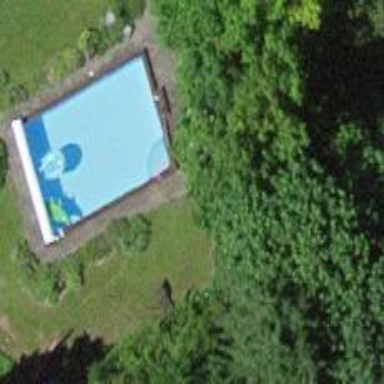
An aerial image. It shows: Swimming pool located in leisure land.